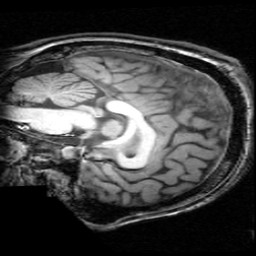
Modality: T1w
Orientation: sagittal
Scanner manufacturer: ge
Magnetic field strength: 3 T
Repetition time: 0.01222 s
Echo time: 0.005176 s